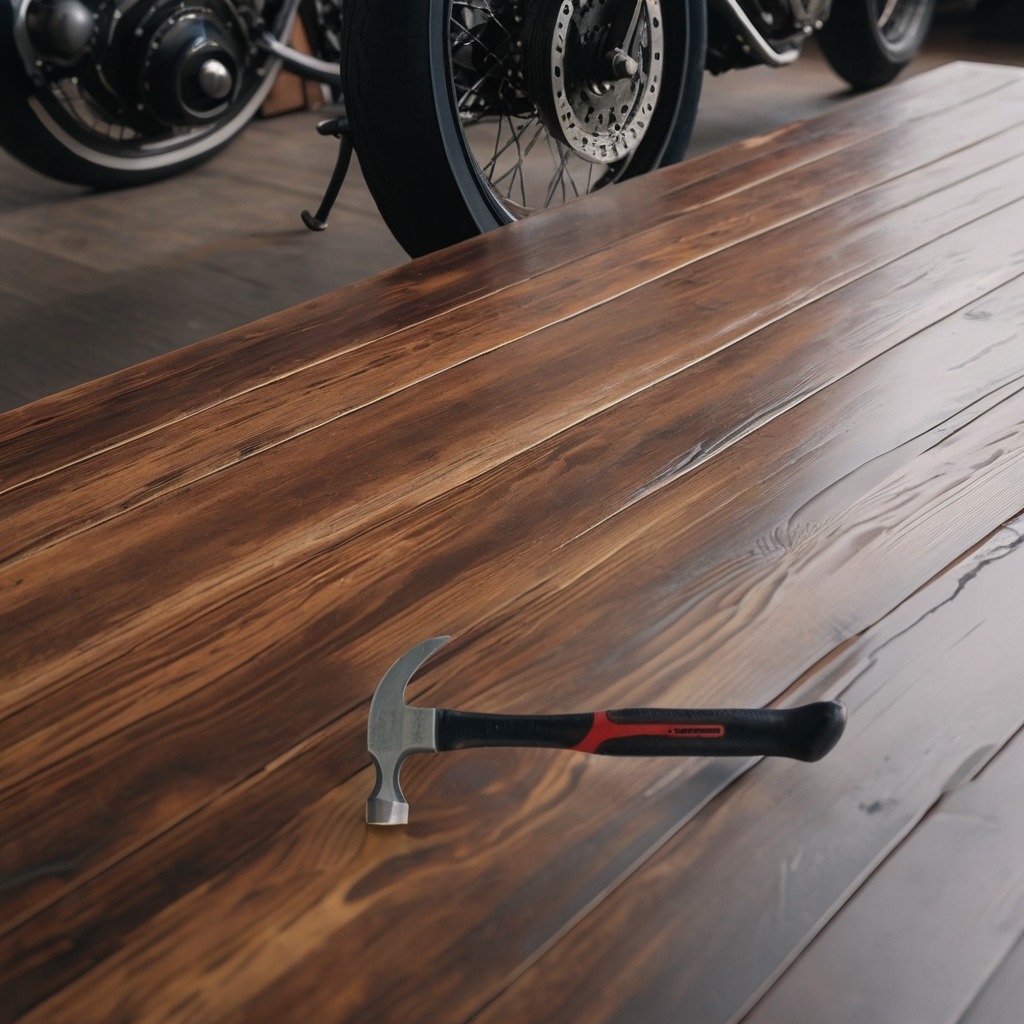
A hammer lies on the wooden table in a vintage motorcycle garage.